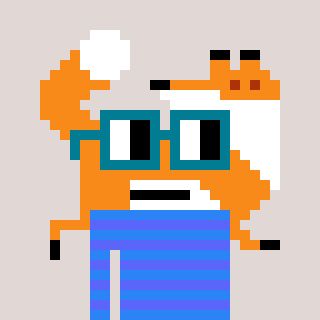
a pixel art character with square dark green glasses, a fox-shaped head and a purple-colored body on a warm background